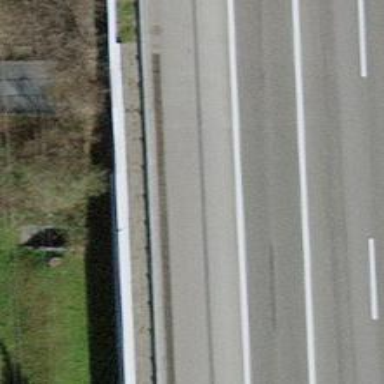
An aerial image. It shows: Asphalt motorway.